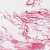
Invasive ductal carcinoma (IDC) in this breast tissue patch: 0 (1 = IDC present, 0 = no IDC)